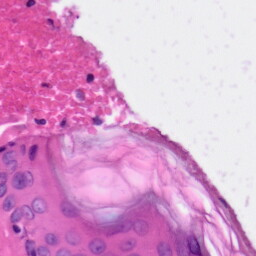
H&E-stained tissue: Skin